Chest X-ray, AP view. Patient: 21 years old, sex F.
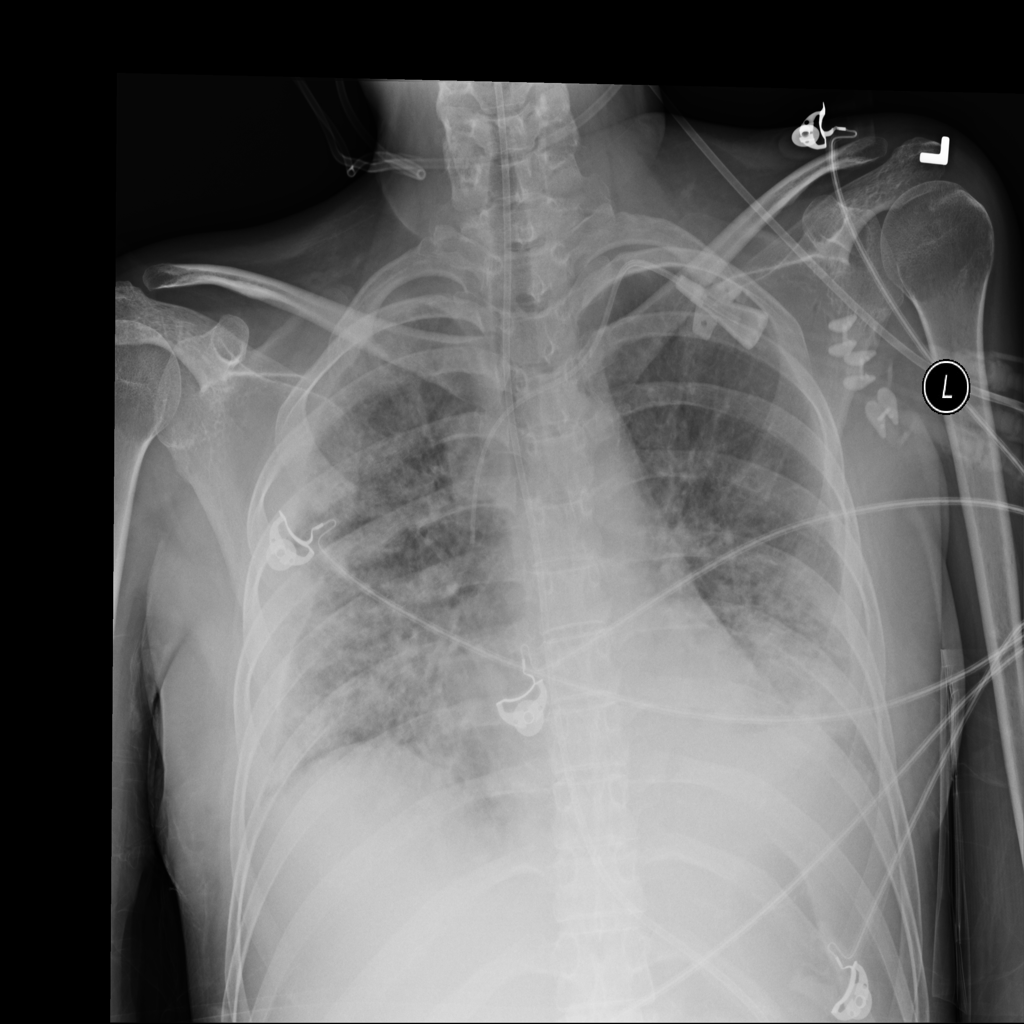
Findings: Atelectasis, Effusion, Infiltration